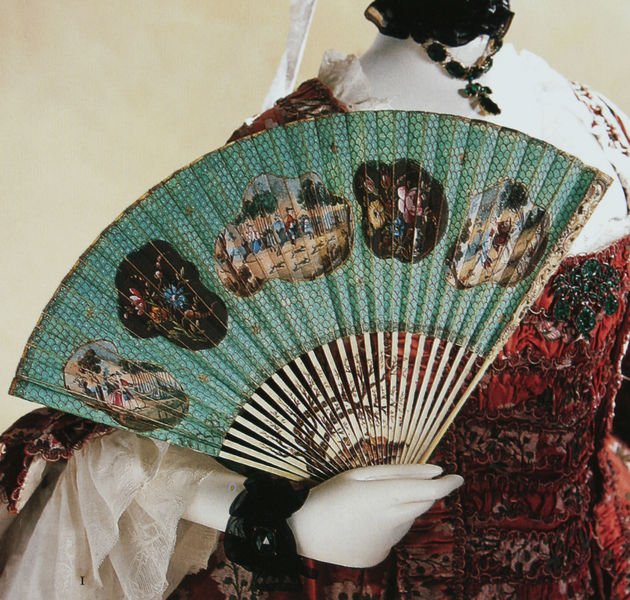
Titel: Fächer
Standort: Kyoto (Japan)
Institution: Kyoto Costume Institute
Schlagwörter: baum, blau, dunkel, hand, haut, mann, weiß, bäume, frauen, gelb, grün, landschaft, äste, ausschnitt, blume, blumen, elegant, finger, frau, geste, hell, holz, kleid, pastell, schmuck, schwarz, türkis, blüte, blüten, dame, rot, tuch, fächer, mode, muster, ornament, arm, band, barock, falten, kleidung, kragen, spitze, stein, ärmel, bild, hals, ast, bestickt, kostüm, stickerei, stoff, spitzen, brosche, renaissance, rokoko, rund, bein, japan, bilder, papier, bogen, halsband, haltung, kette, figuren, luft, detail, dunkelrot, starr, verzierung, edel, rüsche, rüschen, japanisch, halskette, bemalt, foto, fotografie, photographie, knochen, motiv, porzellan, kreuz, orient, asien, asiatisch, schlange, accessoire, puppe, photo, verziert, tracht, chinesisch, china, kreisbogen, armband, edelstein, prunk, gewebe, textil, szenen, komisch, kostbar, purpur, motive, christ, fasern, figurine, aufgeklappt, scharz weiß, photo7, aufgeklapp', dekolltet, protz, fächer frau, renesource, schlangenhaut